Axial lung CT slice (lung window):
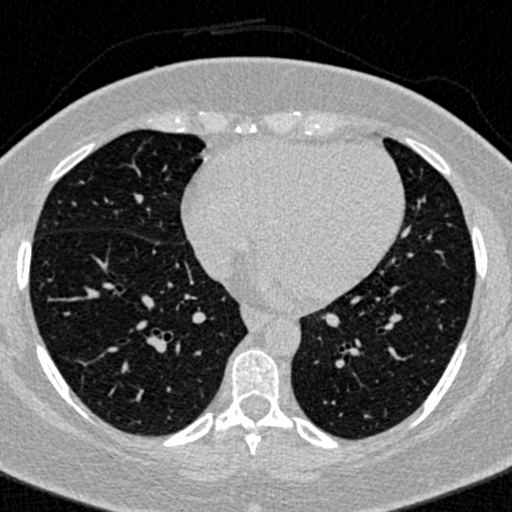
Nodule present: no